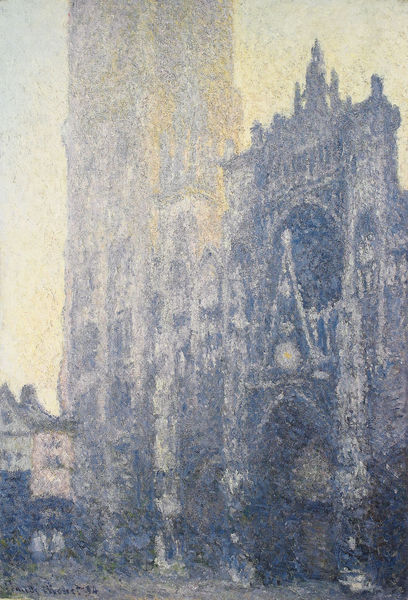
Titel: Kathedrale von Rouen: Das Portal (Die Morgenstimmung)
Künstler: Claude Monet
Institution: Riehen / Basel, Fondation Beyeler
Schlagwörter: blau, dunkel, gemälde, weiß, gelb, impressionismus, kirchturm, stadt, fenster, frankreich, grau, licht, pastell, schwarz, tür, gebäude, haus, architektur, blass, spitze, signatur, häuser, morgen, kirche, blas, gotik, turm, giebel, lila, nebel, platz, spitz, monet, ornamente, tor, eingang, kloster, arkaden, kathedrale, portal, gotisch, balu, tur, morgens, he, am morgen